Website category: phone
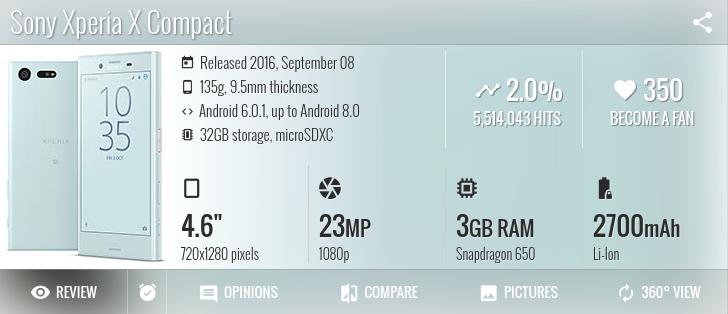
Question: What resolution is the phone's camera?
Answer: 1080p

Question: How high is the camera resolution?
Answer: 1080p

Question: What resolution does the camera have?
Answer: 1080p

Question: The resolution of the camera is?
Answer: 1080p

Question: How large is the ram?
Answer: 3 GB RAM

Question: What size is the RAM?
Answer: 3 GB RAM

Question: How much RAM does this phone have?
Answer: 3 GB RAM

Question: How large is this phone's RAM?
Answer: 3 GB RAM

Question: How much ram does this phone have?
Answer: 3 GB RAM

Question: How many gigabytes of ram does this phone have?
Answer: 3 GB RAM

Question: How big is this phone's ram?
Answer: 3 GB RAM

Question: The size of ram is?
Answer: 3 GB RAM

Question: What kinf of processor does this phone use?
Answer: Snapdragon 650

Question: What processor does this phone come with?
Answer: Snapdragon 650

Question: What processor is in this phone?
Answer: Snapdragon 650

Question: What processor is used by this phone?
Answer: Snapdragon 650

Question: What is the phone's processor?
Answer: Snapdragon 650

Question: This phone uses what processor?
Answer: Snapdragon 650

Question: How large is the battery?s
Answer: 2700 mAh

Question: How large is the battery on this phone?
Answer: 2700 mAh

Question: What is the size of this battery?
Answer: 2700 mAh

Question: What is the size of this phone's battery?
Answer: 2700 mAh

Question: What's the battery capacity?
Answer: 2700 mAh

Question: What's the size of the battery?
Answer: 2700 mAh

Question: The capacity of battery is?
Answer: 2700 mAh